Question: I'd like to do calculations on the 3D positions on both end's of a rigid object (see spot where the children are usually sitting in image below). The geometrical situation of the rigid object corresponds to a seesaw. Rotation has to be possible on three axes and can be represented by a ball bearing, which initially is located at the middle of the rod.
The input to the desired function should consist of three rotations performed at the position of the ball bearing, three translations along the bearing and the initial 3D positions of both ends of the object.
The output needs to be the calculated new 3D positions of both ends.
Does anyone know a python library that does provide functionalities regarding this issue?

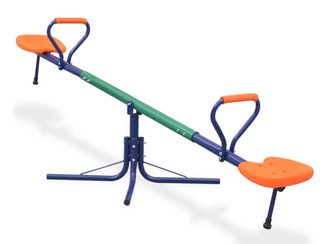
Answer: I've just found out that <URL>. The function "rotate" then calculates the altered positions of the rotated points. This also works for translation.
'''
# Rotation
pcd.rotate(r, center = (0,0,0))
# Translation
pcd.translate(t)
'''
With r = rotation matrix (3x3) and t = translation matrix (3x1).